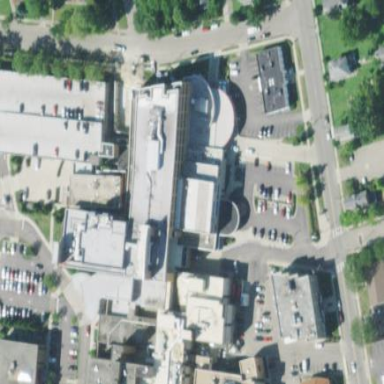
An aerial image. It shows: Healthcare facility identified as hospital.